Question: I know, this topic has been opened 1000 times, but I didn't find a suitable solution (or a solution I could understand).
I have a simple page (wordpress) with a fixed nav menu on the left, scrollable content in center and a fixed footer (always visible).
I have 2 problems I have tried to solve in every way:
1) the wrapper (100% height) wraps ok until you scroll the page, but does not extend after the scroll (see attached image, page is scrolled to bottom).
2) the content at the bottom is under the footer, I couldn't find a way to apply a -30 padding to make readable the final part of the content ( I think this relates to the problem no.1).
Here is the CSS (also used a reset.css based on YUI reset):
'''
/* LAYOUT */
.aligncenter { display:block; margin:0 auto }
.alignleft { float:left }
.alignright { float:right }
.wp-caption { border:1px solid #666; text-align:center; background:#ccc; padding:10px; margin:10px }
br.clear { clear:both; display:block; height:1px; margin:-1px 0 0 0 }
/* GENERAL LAYOUT */
html, body{
margin : 0;
padding : 0;
height : 100%;
border : none;
}
#wrapper{
min-height: 100%;
width: 100%;
background: red;
overflow: hidden;
}
#container{
width: 960px;
margin-left: 40px;
padding-bottom: 30px
}
#navigation{
position: fixed;
overflow:hidden;
width: 200px;
}
#content{
position: absolute;
overflow: auto;
width: 420px;
margin-left: 220px;
}
li > a {
display: block;
}
a {outline: none;}
/* NAVIGATION */
h1.logo {
height: 155px;
}
#navigation ul{
margin:0;
padding:0;
text-align: right;
}
#navigation ul li{
height:28px;
display: inline-block;
color:#000;
padding: 0 0 0 0;
overflow:hidden;
line-height: 28px;
margin-bottom: 7px;
}
#navigation li a{
padding: 0 28px 0 0;
}
.nav-blog{
width:190px;
border-left-color: #d1bbe8;
border-left-width: 10px;
border-left-style: solid;
background-color: #edece6;
}
.nav-eventi{
width:190px;
border-left-color: #aa87a0;
border-left-width: 10px;
border-left-style: solid;
background-color: #edece6;
}
.nav-bio{
width:190px;
border-left-color: #e2b893;
border-left-width: 10px;
border-left-style: solid;
background-color: #edece6;
}
.nav-discography{
width:190px;
border-left-color: #365f68;
border-left-width: 10px;
border-left-style: solid;
background-color: #edece6;
}
.nav-photos{
width:190px;
border-left-color: #545768;
border-left-width: 10px;
border-left-style: solid;
background-color: #edece6;
}
.nav-videos{
width:190px;
border-left-color: #4b5668;
border-left-width: 10px;
border-left-style: solid;
background-color: #edece6;
}
.nav-contact{
width:190px;
border-left-color: #686055;
border-left-width: 10px;
border-left-style: solid;
background-color: #edece6;
}
/* ----------Active links----------- */
.home .nav-blog
{
width: 150px;
}
/* POST */
#ilpost{
width: 420px;
margin: 0 0 18px 0;
}
.spaziovuoto{
height: 155px;
}
.type-blog{
border-top-color: #d1bbe8;
border-top-style: solid;
border-top-width: 12px;
}
#tempo{
height: 32px;
background: url('../images/flatback.png');
}
.iltitolo{
background-color: #edece6;
}
.ilcontenuto{
background-color: #edece6;
}
/* PLAYER */
#player{
clear: both;
width: 100%;
position: fixed;
bottom: 0px;
height: 30px;
background: #000;
color:#fff;
}
'''
And the HTML:
(head omitted)
'''
<body class="home blog">
<div id="wrapper">
<div id="container">
<div id="navigation">
<h1 class="logo">Logo</h1>
<ul>
<li class="nav-blog "><a href="/">blog</li>
<li class="nav-eventi sel"><a href="/">eventi</a></li>
<li class="nav-bio sel"><a href="/">bio</a></li>
<li class="nav-discography sel"><a href="/">discography</a></li>
<li class="nav-photos sel"><a href="/">photos</a></li>
<li class="nav-videos sel"><a href="/">videos</a></li>
<li class="nav-contact sel"><a href="/">contact</a></li>
</ul>
</div><!-- .navigation -->
<script type="text/javascript">
jQuery(function($){
$.supersized({
//Background image
transition_speed : 50,
slides : [ { image : 'http://localhost/xxxxxxxx/wp-content/themes/xxxxxxxxxx/images/sfondotest1080.jpg' } ]
});
});
</script>
<div id="content">
<div class="spaziovuoto"></div>
<!-- LOOOOOOOOOOOP -->
<div id="ilpost" class="type-blog">
<div id="tempo">
Uncategorized // 10 April, 2011</div><!-- .tempo -->
<div class="ilcontenuto">
<p class="iltitolo">test post 4</p>
<p><!-- p.p1 {margin: 0.0px 0.0px 0.0px 0.0px; font: 12.0px Helvetica} -->Morbi euismod magna ac lorem rutrum elementum. Donec viverra auctor lobortis. Pellentesque eu est a nulla placerat dignissim. Morbi a enim in magna semper bibendum. Etiam scelerisque, nunc ac egestas consequat, odio nibh euismod nulla, eget auctor orci nibh vel nisi. Aliquam erat volutpat. Mauris vel neque sit amet nunc gravida congue.</p>
<p>&nbsp;</p>
</div>
</div><!-- .ilpost -->
<div id="ilpost" class="type-blog">
<div id="tempo">
Uncategorized // 10 April, 2011</div><!-- .tempo -->
<div class="ilcontenuto">
<p class="iltitolo">test post 3</p>
<p><!-- p.p1 {margin: 0.0px 0.0px 0.0px 0.0px; font: 12.0px Helvetica} -->Morbi euismod magna ac lorem rutrum elementum. Donec viverra auctor lobortis. Pellentesque eu est a nulla placerat dignissim. Morbi a enim in magna semper bibendum. Etiam scelerisque, nunc ac egestas consequat, odio nibh euismod nulla, eget auctor orci nibh vel nisi. Aliquam erat volutpat. Mauris vel neque sit amet nunc gravida congue.</p>
<p>&nbsp;</p>
</div>
</div><!-- .ilpost -->
<div id="ilpost" class="type-blog">
<div id="tempo">
Uncategorized // 10 April, 2011</div><!-- .tempo -->
<div class="ilcontenuto">
<p class="iltitolo">test post 2</p>
<p><!-- p.p1 {margin: 0.0px 0.0px 0.0px 0.0px; font: 12.0px Helvetica} --> <!-- p.p1 {margin: 0.0px 0.0px 0.0px 0.0px; font: 12.0px Helvetica} -->Morbi euismod magna ac lorem rutrum elementum. Donec viverra auctor lobortis. Pellentesque eu est a nulla placerat dignissim. Morbi a enim in magna semper bibendum. Etiam scelerisque, nunc ac egestas consequat, odio nibh euismod nulla, eget auctor orci nibh vel nisi. Aliquam erat volutpat. Mauris vel neque sit amet nunc gravida congue.</p>
<p>&nbsp;</p>
</div>
</div><!-- .ilpost -->
<div id="ilpost" class="type-blog">
<div id="tempo">
Uncategorized // 10 April, 2011</div><!-- .tempo -->
<div class="ilcontenuto">
<p class="iltitolo">Hello world!</p>
<p>Welcome to WordPress. This is your first post. Edit or delete it, then start blogging!</p>
</div>
</div><!-- .ilpost -->
</div><!-- .content -->
<ul class="xoxo">
</ul>
</div> <!-- container -->
</div> <!-- E wrapper-->
<div id="player">Player</div>
</body>
</html>
'''
Just in case, I attached an image with an explanation.

Thanks for your help!
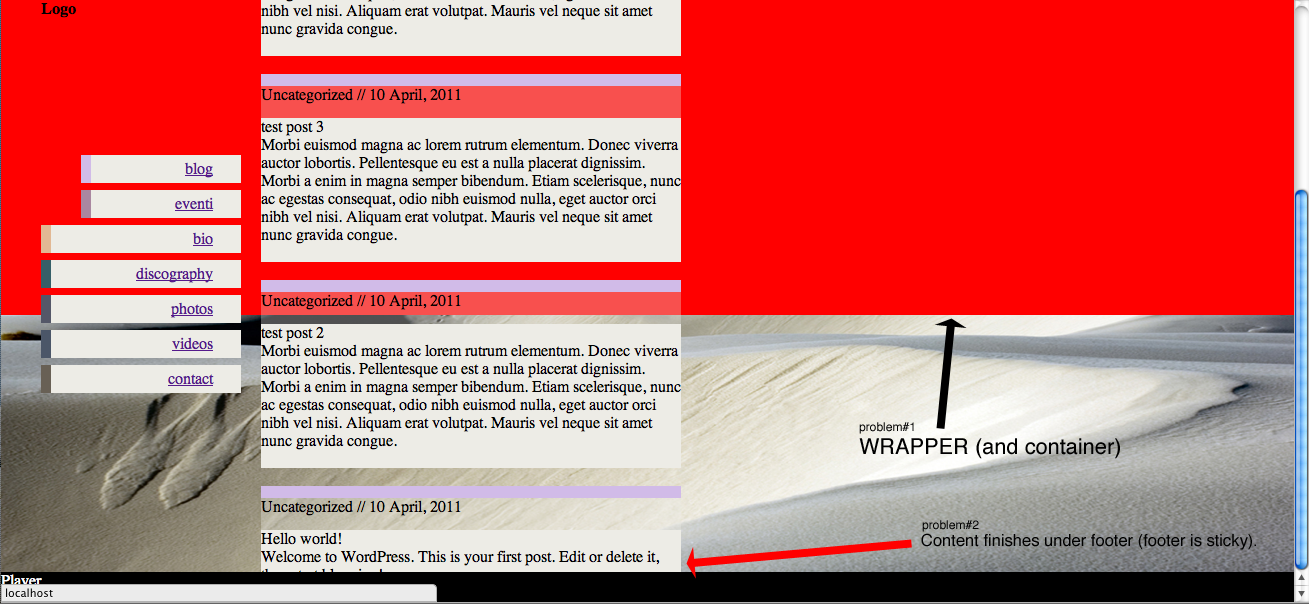
Answer: '''
#navigation{
position: fixed;
overflow:hidden;
width: 200px;
left: 40px; /* add this */
}
#content{
/*position: absolute; remove this*/
overflow: auto;
width: 420px;
margin-left: 220px;
}
'''
your page has no content.. well it thinks it doesn't ;)
so remove the absolute positioning from the content .. let the content remain in the flow this should mean that the existing 'min-height' on the wrapper actually gets a chance to work (at the minute it thinks there's nothing in it so it can't grow)
that then appears to work but IE7 gets a bit pernickety, like it does and moves the 'nav' over the content - so just explicitly (give a tsk and) tell it where you want it to be (help it count!) and add the left position on '#navigation'